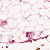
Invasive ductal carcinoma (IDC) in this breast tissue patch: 0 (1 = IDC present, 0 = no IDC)